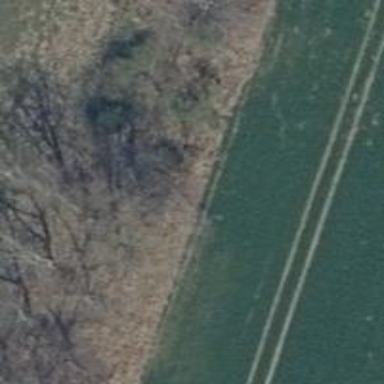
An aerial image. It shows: Row of deciduous broadleaved trees.